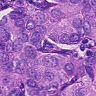
Metastatic tissue present: yes